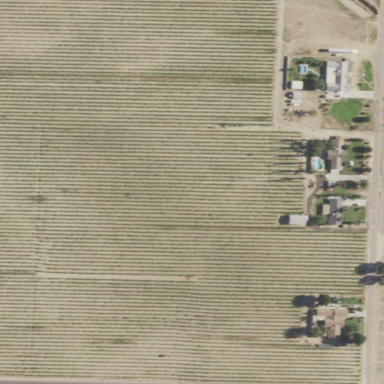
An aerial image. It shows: Vineyard.